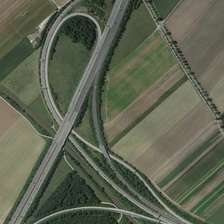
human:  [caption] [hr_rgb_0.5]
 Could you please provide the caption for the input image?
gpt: here is a viaduct with one loops among some trees located on the striped farmland .

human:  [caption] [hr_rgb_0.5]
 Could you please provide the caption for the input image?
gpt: here is a viaduct with one loops among some trees located on the striped farmland .

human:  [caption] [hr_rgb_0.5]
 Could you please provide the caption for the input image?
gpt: this is a long straight highway road overpasses a curved road separating this farmland .

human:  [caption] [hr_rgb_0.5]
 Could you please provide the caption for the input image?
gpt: many green trees and several pieces of green farmlands are near a viaduct .

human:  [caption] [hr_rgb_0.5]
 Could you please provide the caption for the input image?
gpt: many green trees and several pieces of green farmlands are near a viaduct .